Field crop: tomato
Growth stage: 2
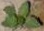
Species: solanum